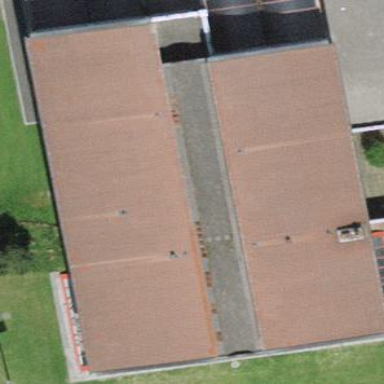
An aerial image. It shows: School building.